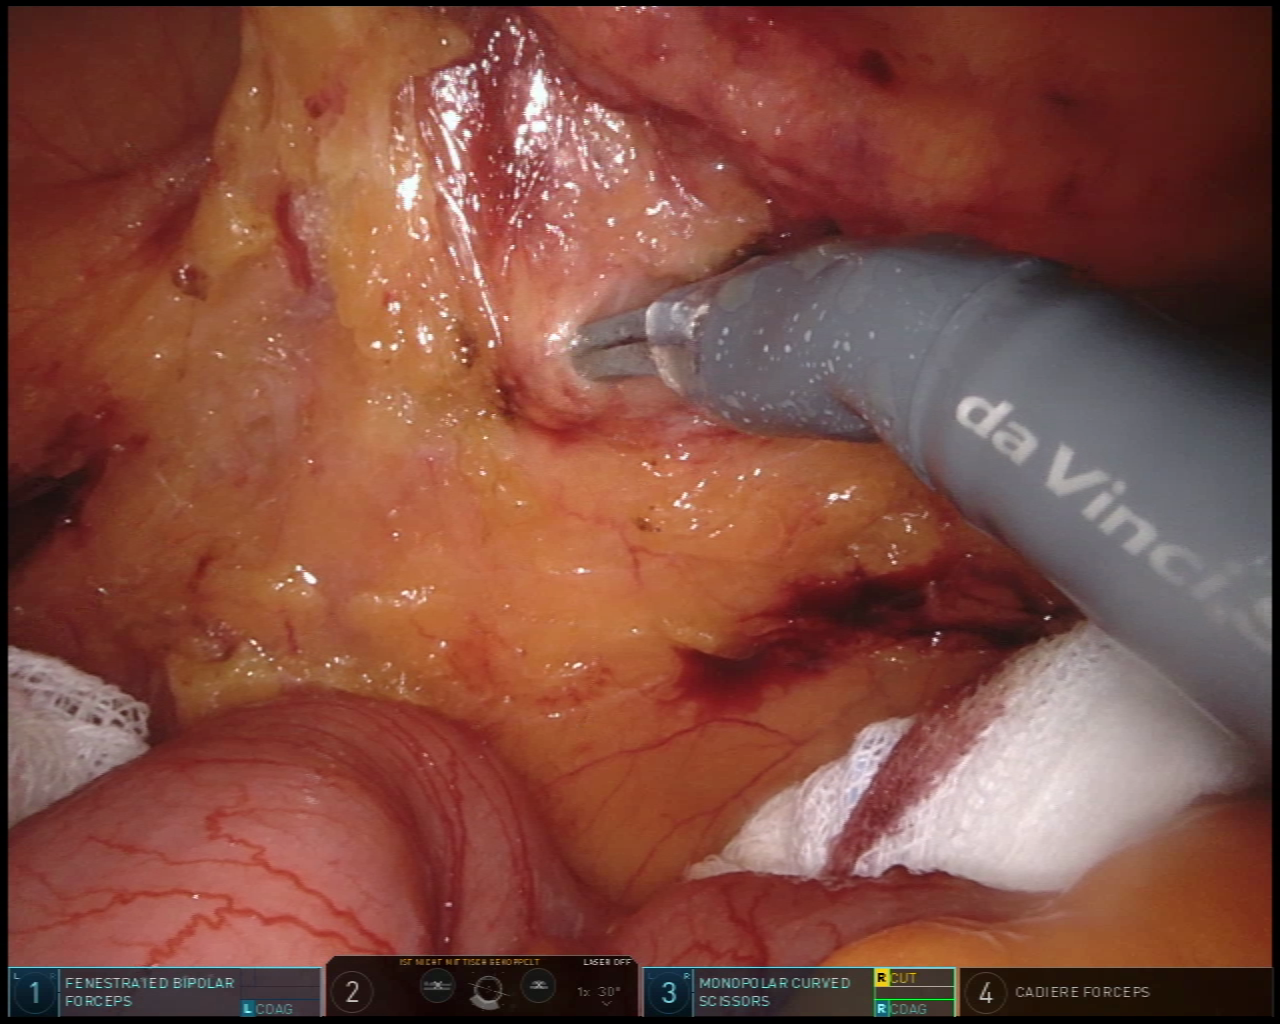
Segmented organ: inferior_mesenteric_artery
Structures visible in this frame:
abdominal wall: no
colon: no
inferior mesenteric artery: yes
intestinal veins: no
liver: no
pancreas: no
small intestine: yes
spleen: no
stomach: no
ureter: no
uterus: no
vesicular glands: no